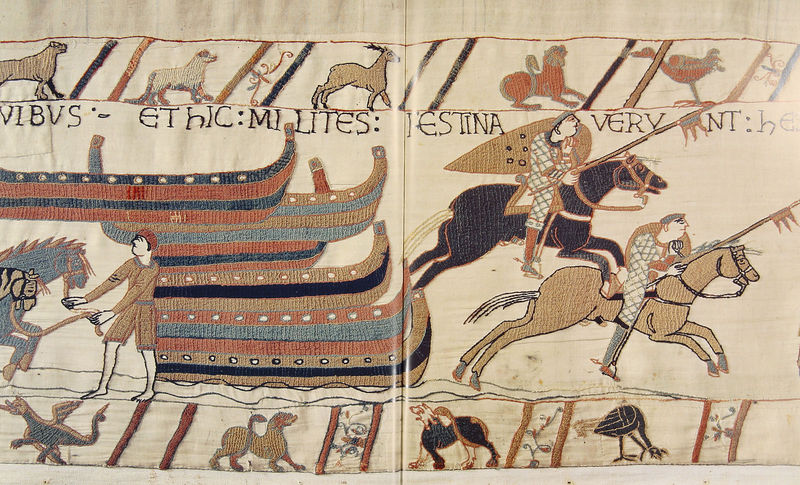
Titel: Teppich von Bayeux
Institution: Bayeux, Städtisches Museum
Schlagwörter: blau, meer, vogel, wasser, braun, schwarz, hund, rot, tier, tiere, teppich, leinen, stickerei, stoff, england, boot, boote, pferd, pferde, reiter, reiten, zügel, schiff, schiffe, schrift, ente, gans, landung, lanze, soldaten, schild, schilder, text, soldat, armee, löwen, hirsch, reh, ross, krieger, tapisserie, lanzen, löwe, speer, huhn, gewebe, rösser, ziege, drache, wilhelm, latein, schilde, elch, e, bayeux, teppich von bayeux, normannen, harald, milites